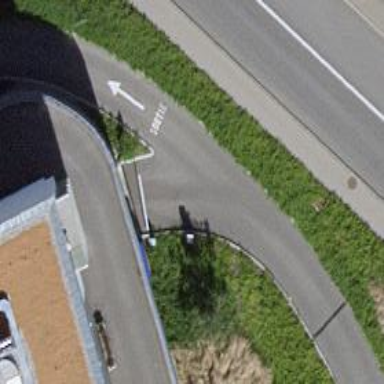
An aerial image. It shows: Lift gate barrier.